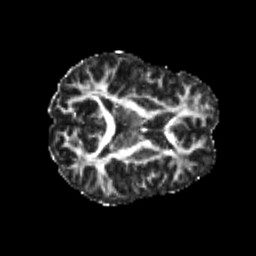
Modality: FA
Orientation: axial
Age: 24
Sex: male
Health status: healthy
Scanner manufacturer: philips
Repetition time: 7.394 s
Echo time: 0.08599 s